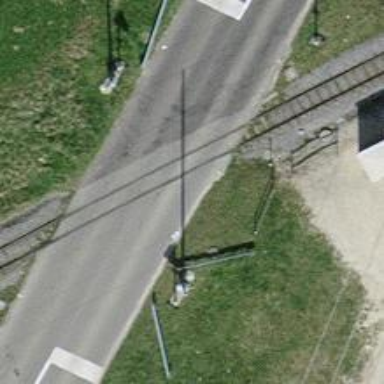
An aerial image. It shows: Railway level crossing.